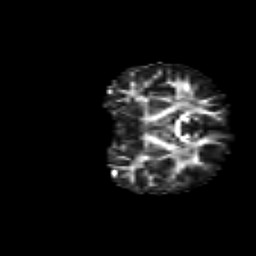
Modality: FA
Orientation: coronal
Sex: male
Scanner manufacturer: siemens
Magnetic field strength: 3 T
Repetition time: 5 s
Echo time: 0.071 s